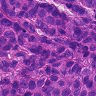
Metastatic tissue present: yes